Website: ulta-beauty
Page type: delivery-shipping
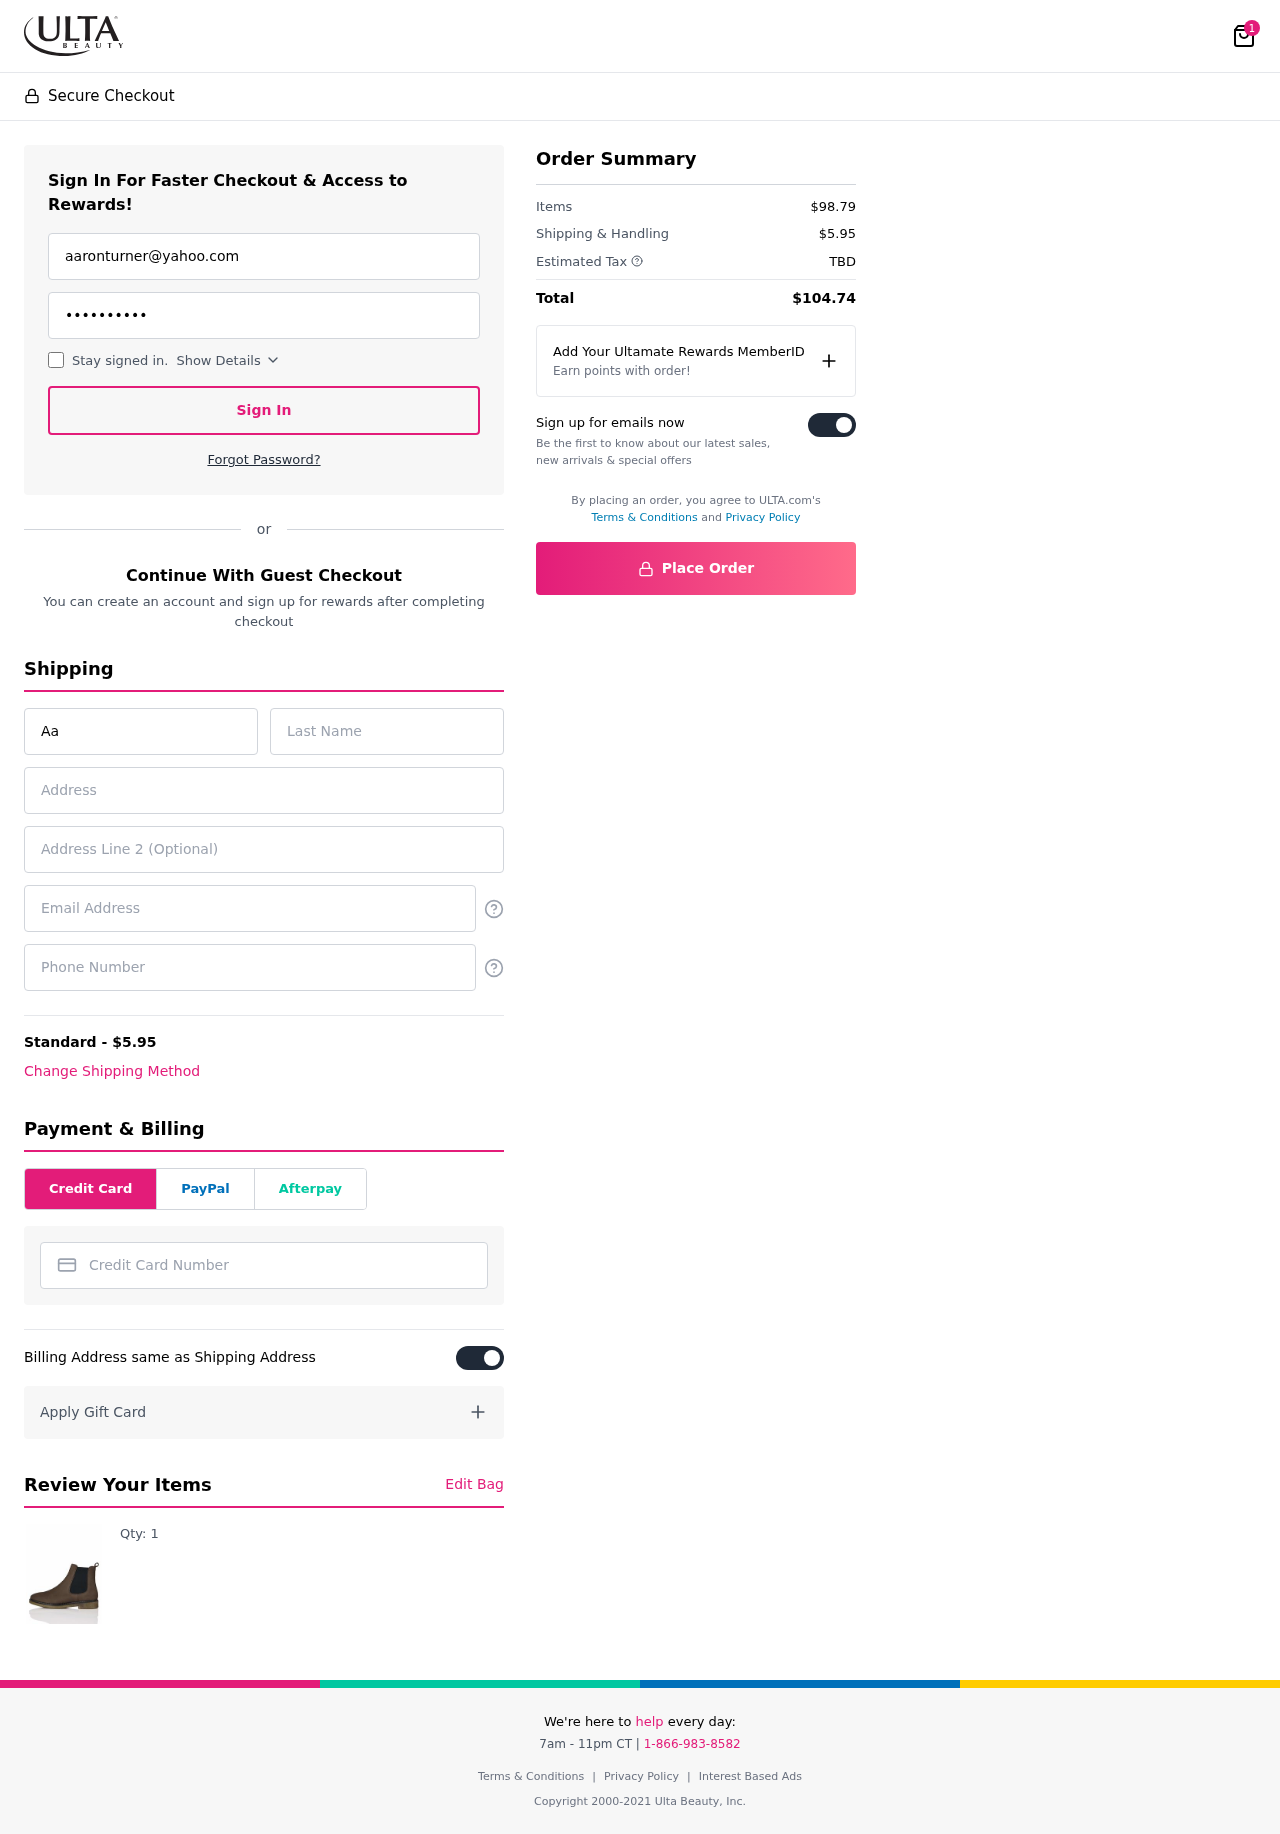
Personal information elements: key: PII_CARD_NUMBER
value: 4636 5779 7261 4805
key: PII_EMAIL
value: aaronturner@yahoo.com
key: PII_EMAIL2
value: aaronturner@yahoo.com
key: PII_FIRSTNAME
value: Aaron
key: PII_LASTNAME
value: Turner
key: PII_PHONE
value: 7334698158
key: PII_STREET
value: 47700 Brandon Plaza Apt. 477
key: PII_STREET2
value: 620 Adam Lane
Product elements: key: PRODUCT1_QUANTITY
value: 1
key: PRODUCT1
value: Qty: 1
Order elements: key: ORDER_NUM_ITEMS
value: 1
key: ORDER_SHIPPING_COST
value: $5.95
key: ORDER_SUBTOTAL
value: $98.79
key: ORDER_TAX
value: TBD
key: ORDER_TOTAL
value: $104.74